Interaction volume radius: 5 \u00c5
Interaction volume height: 40 \u00c5
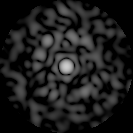
Disorder parameter: 0.85